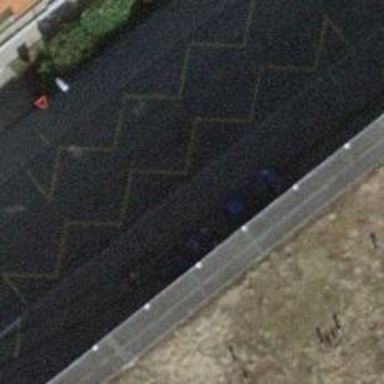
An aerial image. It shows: Bus stop with shelter. It is platform for public transport.